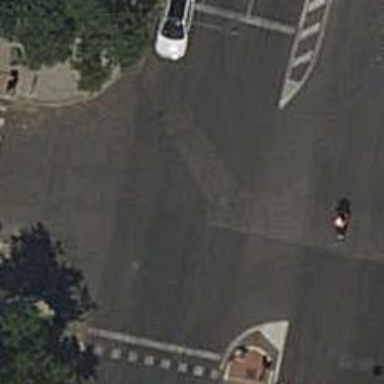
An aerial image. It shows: Road with traffic signals.